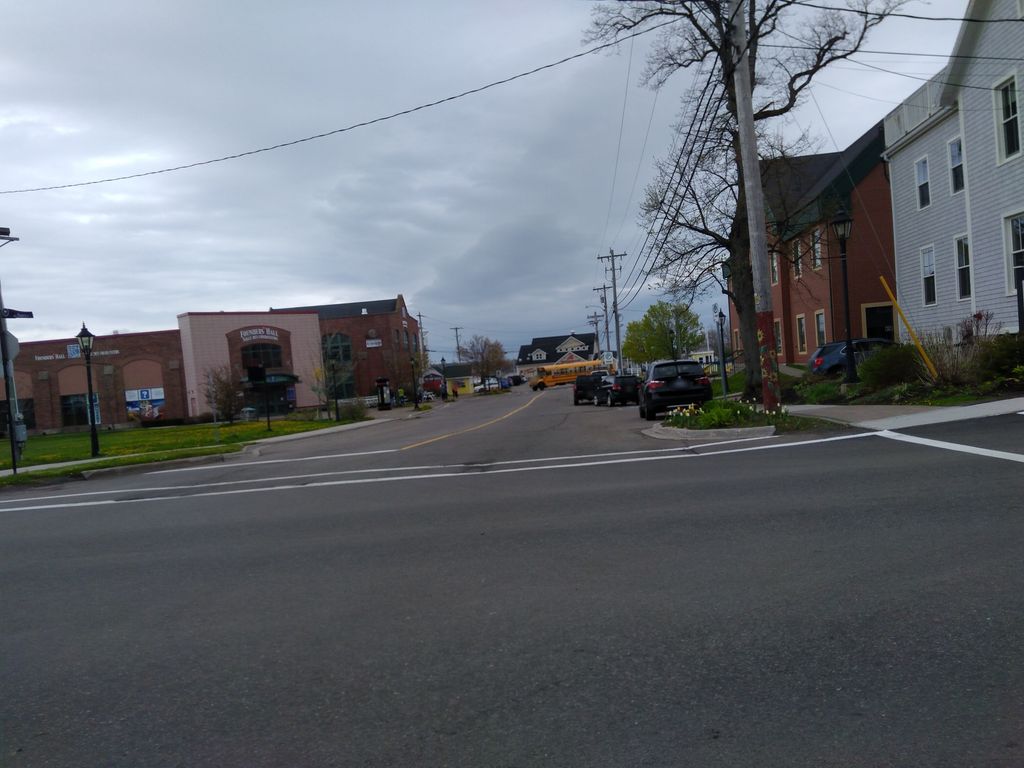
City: charlottetown